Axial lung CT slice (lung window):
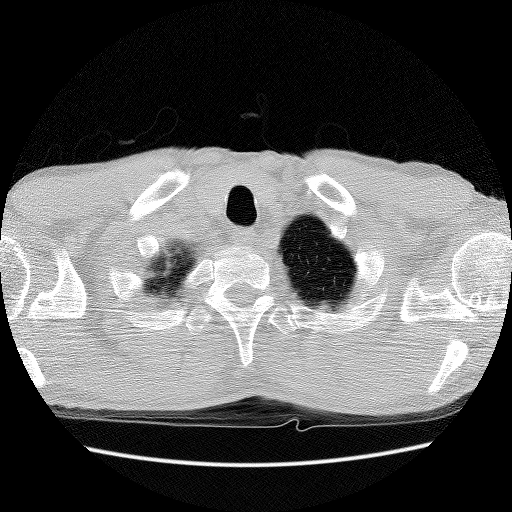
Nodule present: no